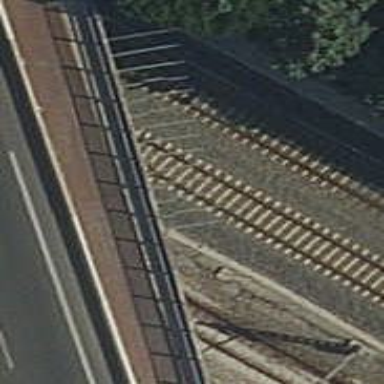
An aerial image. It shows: Railway tunnel with electrified contact lines.